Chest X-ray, AP view. Patient: 40 years old, sex M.
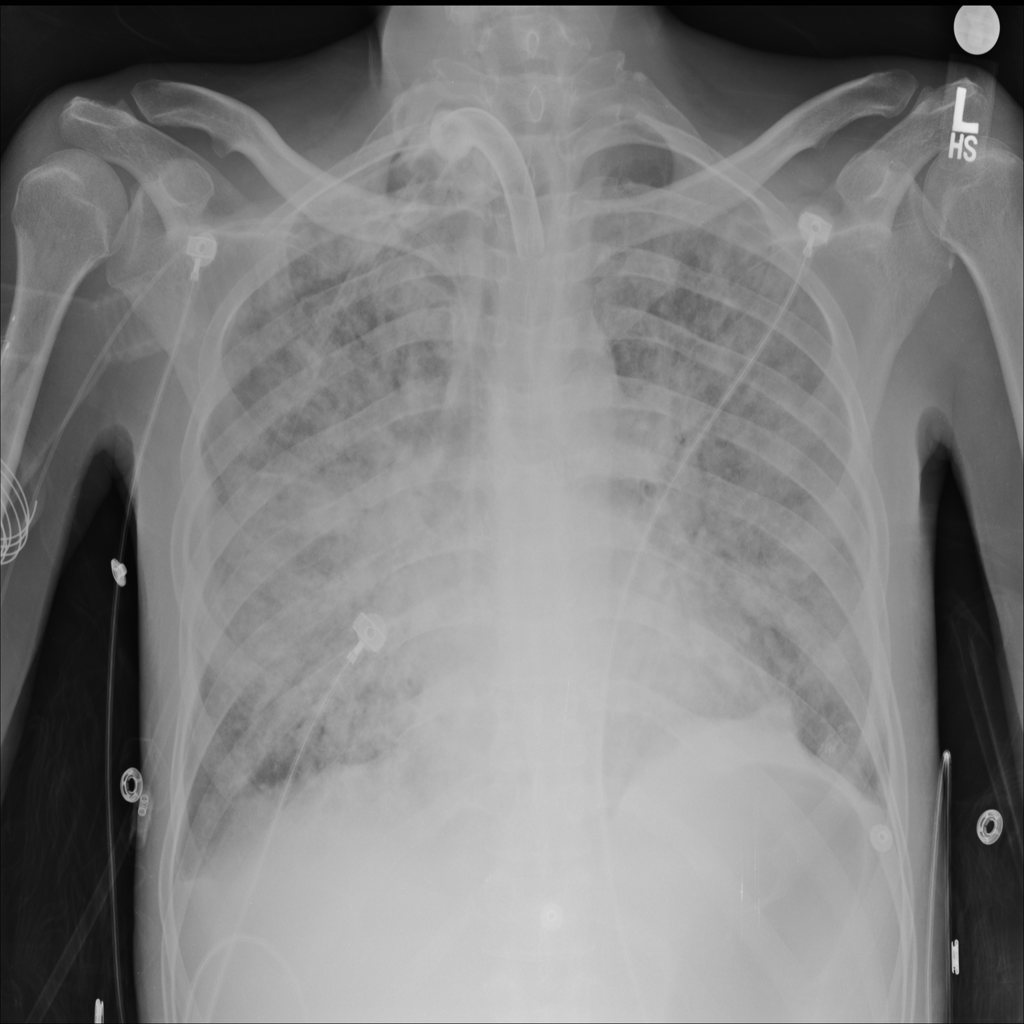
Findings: No Finding